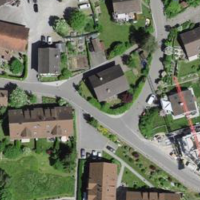
EUNIS habitat code: 55
Species observed at this site:
Sedum album